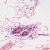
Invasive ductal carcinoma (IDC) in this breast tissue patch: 0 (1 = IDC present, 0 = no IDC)